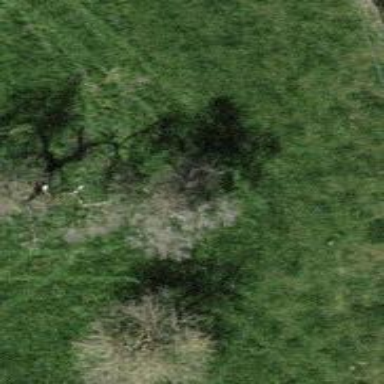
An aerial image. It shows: Broadleaved tree in natural setting.